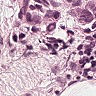
Metastatic tissue present: yes